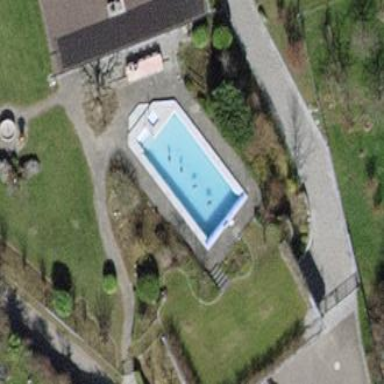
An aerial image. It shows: Outdoor swimming pool in leisure land area.